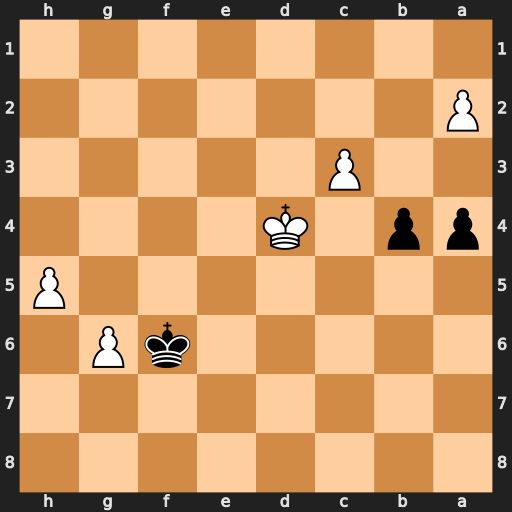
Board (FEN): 8/8/5kP1/7P/pp1K4/2P5/P7/8
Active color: b
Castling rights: -
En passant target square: -
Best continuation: b3 axb3 a3 c4 a2